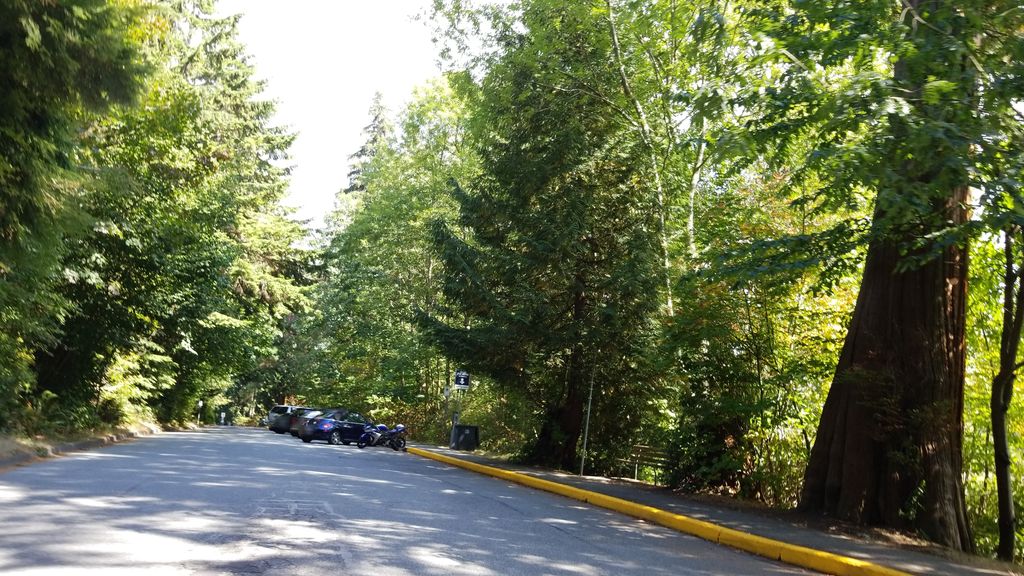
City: vancouver